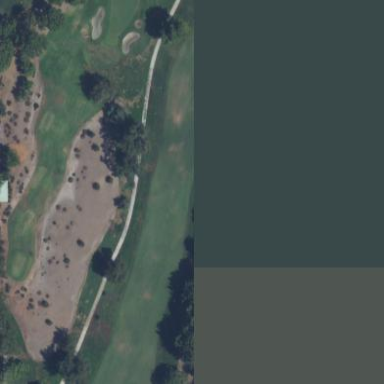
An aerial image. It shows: Grassy area designated as golf fairway.